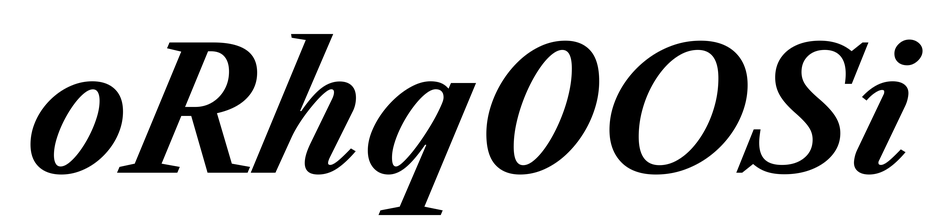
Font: LibreCaslonText-Italic_Bold_Italic